Field crop: maize
Growth stage: 2
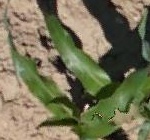
Species: maize